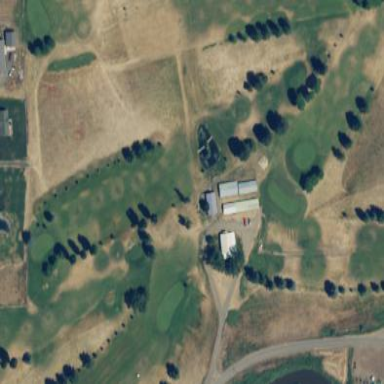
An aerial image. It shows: Golf course.